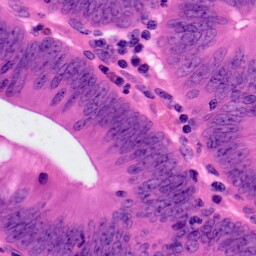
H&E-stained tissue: Colon